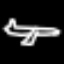
Label: airplane